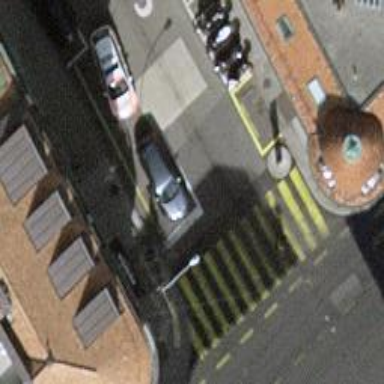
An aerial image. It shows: Asphalt footway with crossing controlled by traffic signals.